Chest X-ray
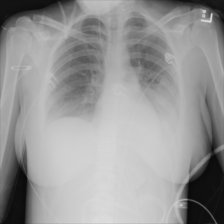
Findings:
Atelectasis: negative
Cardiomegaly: negative
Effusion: positive
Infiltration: positive
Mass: negative
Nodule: negative
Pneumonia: negative
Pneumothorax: negative
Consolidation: negative
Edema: negative
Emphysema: negative
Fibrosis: negative
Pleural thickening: negative
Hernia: negative